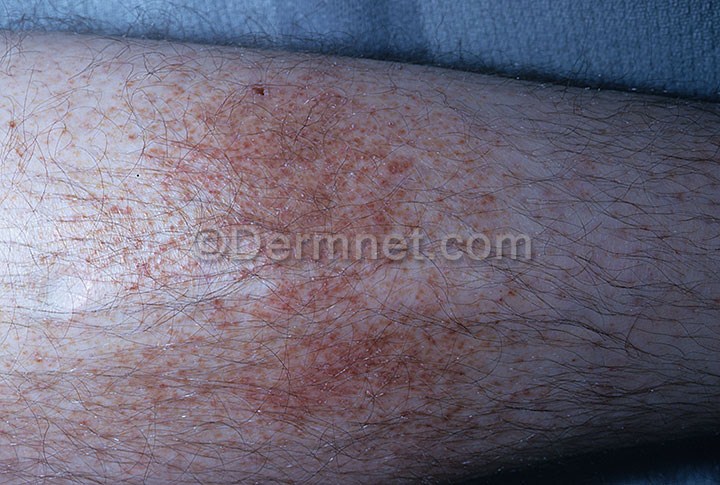
Disease: Vasculitis Photos